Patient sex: M
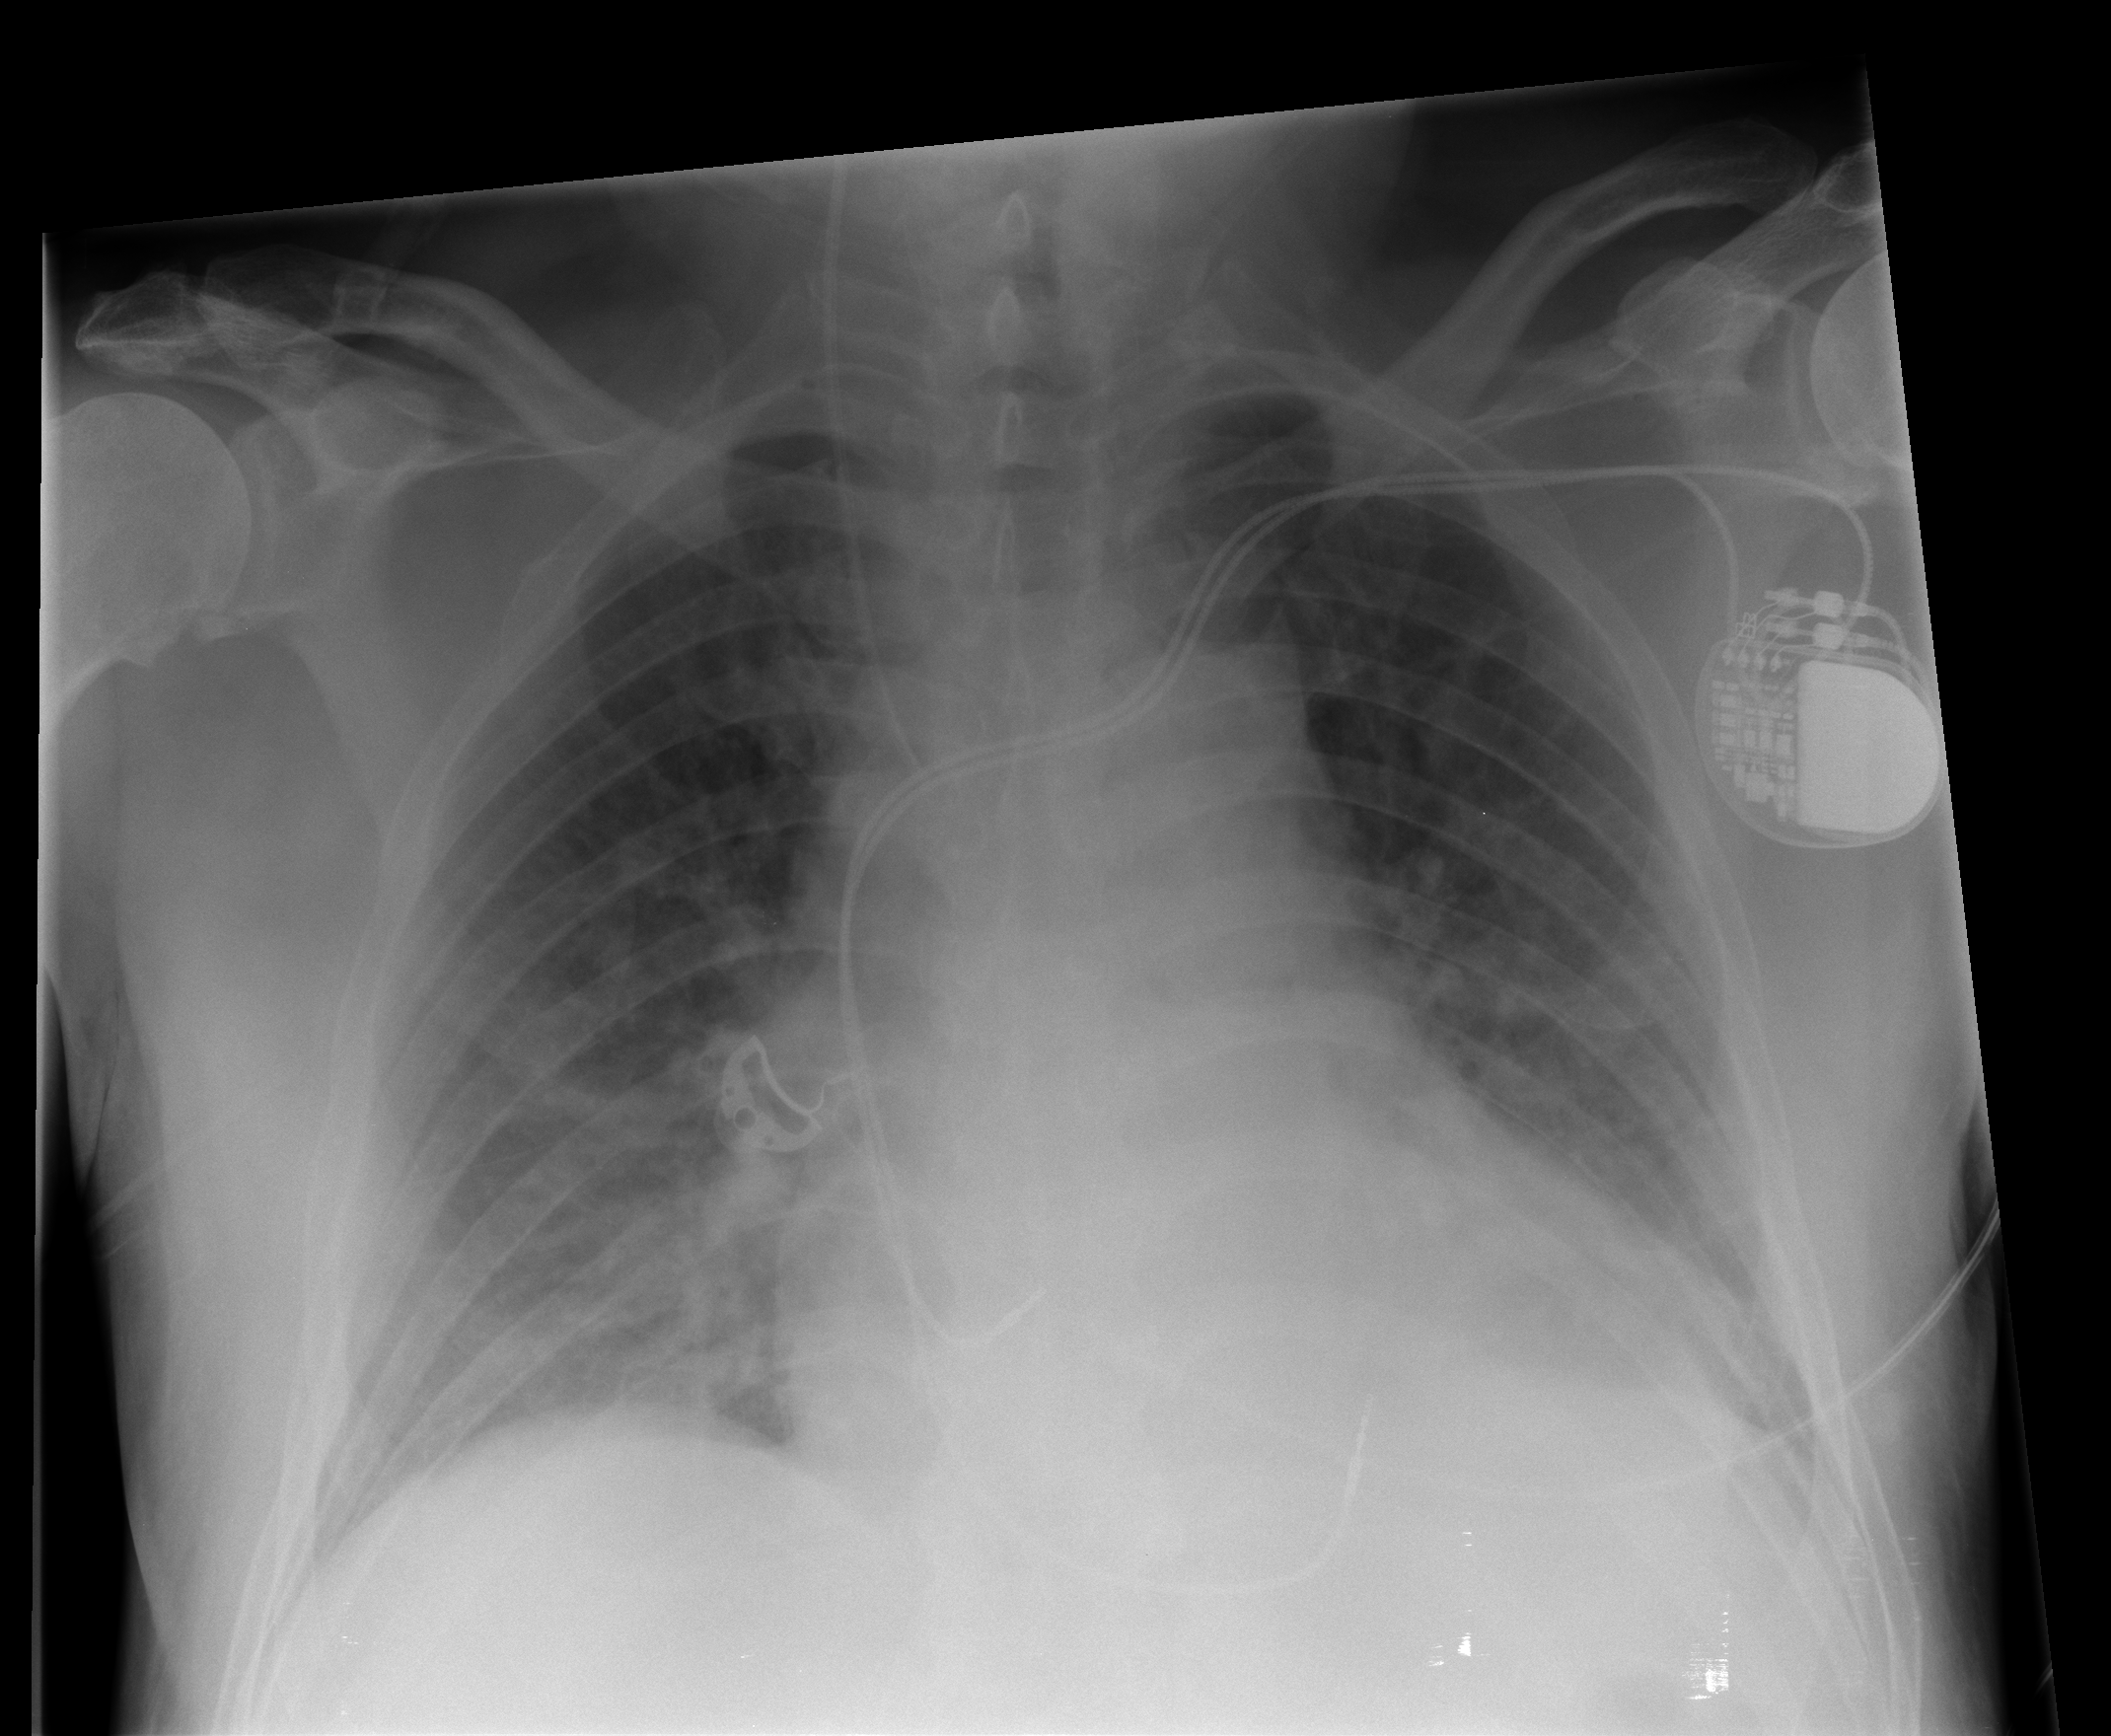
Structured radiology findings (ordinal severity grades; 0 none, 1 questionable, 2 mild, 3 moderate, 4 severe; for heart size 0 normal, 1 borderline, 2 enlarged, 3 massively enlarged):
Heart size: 2
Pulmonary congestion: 1
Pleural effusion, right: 0
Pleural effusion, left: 1
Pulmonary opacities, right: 0
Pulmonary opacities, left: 0
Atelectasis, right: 2
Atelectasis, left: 2